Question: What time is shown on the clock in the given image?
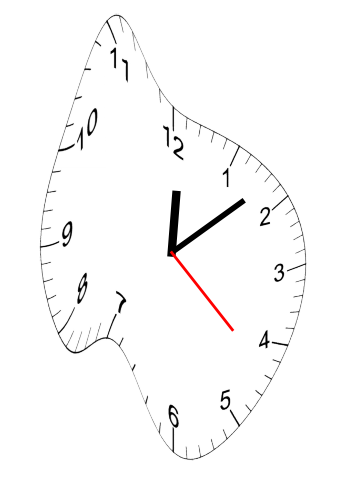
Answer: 12:08:22